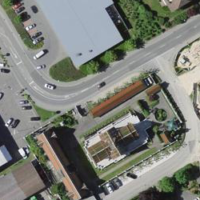
EUNIS habitat code: 55
Species observed at this site:
Lonicera acuminata